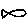
Label: fish